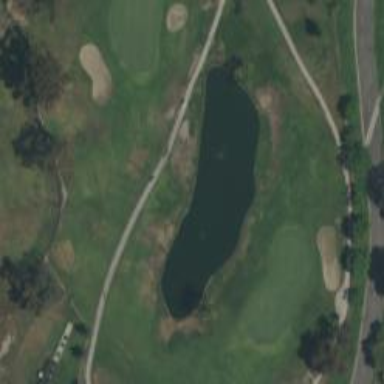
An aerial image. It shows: View of golf hole.